Question: This question has been asked by another user on the RStudio help page <URL> but has gone unanswered.
Basically, I've gone through all the steps:
(1) Installed Xcode
(2) Downloaded and installed command line tools
(3) Installed MacTex
(4) Selected the directory containing the R package with accompanying description file.
This package compiled just fine on the Mac I first used to build it. Now, however, I am being told that RStudio cannot detect the DESCRIPTION file, even though it is sitting right there in the build directory. I've attached a screenshot.
The error message I get is:
'''
ERROR: The build directory does not contain a DESCRIPTION file so cannot be built as a package.
'''
Anyone know what I'm missing? I've attached a screenshot for reference. Full disclosure: this is work for a commercial application.

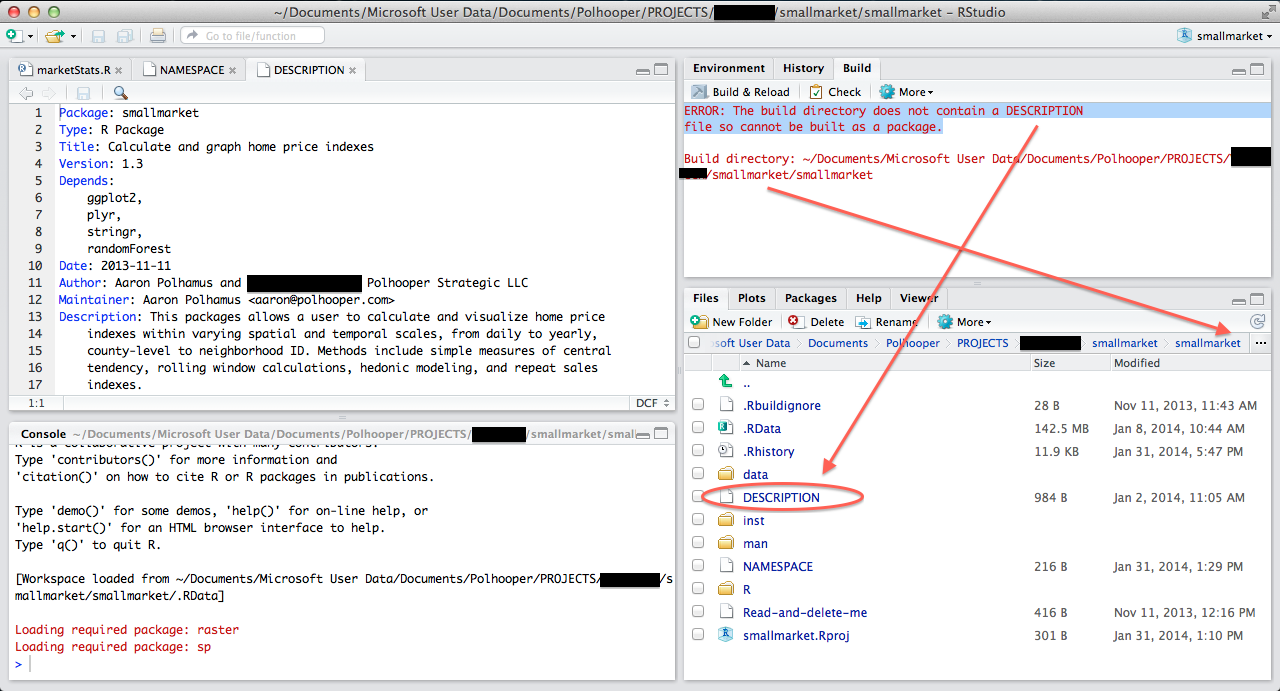
Answer: Following is an outline of how I've approached this for a package that we'll call 'mypack'.
## Update R and Rstudio
This should be the first thing you do. Update everything...
## Create the package skeleton
Use the 'roxygen2' package to create the 'mypack' package skeleton. From your IDE, try this:
'''
library(roxygen2)
package.skeleton('mypack')
'''
See <URL> for more details.
## Edit the description file
Edit the DESCRIPTION file using a reader that lets me see non-printing characters. It's worth checking to see if there are any odd characters hiding in your file. RStudio is a good editor to use.
Compare your DESCRIPTION file contents with someone else's github repositories, <URL>.
Also, there's a related question <URL> with an answer that explains some more of how the DESCRIPTION file is used.
## Building the package
I use a script (below) to build my package from within Rstudio, rather than using Rstudio's canned options. I don't like having to remember to switch between the usual IDE and some project.
You'll need to have '[devtools][3]' installed to make this work.
'''
setwd('~/Documents/projects/Rcode')
# remove the old version
try(detach(name = "package:mypack",unload = TRUE))
# load the packages we need for building / documentation
library("roxygen2") # could use "require"
# generate documentation
roxygenize(package.dir = "mypack")
# now we actually build and install the package
system("R CMD build mypack")
system("R CMD INSTALL --preclean mypack_1.00.tar.gz")
system("R CMD check mypack")
# check for old documentation
try(file.remove(file.path(getwd(),"mypack.pdf")))
# generate new documentation
system("R CMD Rd2pdf mypack")
# and finally, make it available.
library("mypack")
'''
: I am fully aware that I may have some of the above in the wrong order, or be doing something daft. I'm just not sure what, and it works at the moment.
## Creating package documentation
I have R-markdown in the headers of all of my functions, so the help files are created as './man/*.Rd' (where '*' is the function name) automagically when I execute this script. Again, have a look at the plyr github to get a feel for this.
I also wrote a vignette for this package. That's an .Rnw file, which can be edited in Rstudio or any other text editor. The .Rnw file is basically latex with embedded knitr chunks. Rstudio's editor has an option to compile this independently of the package itself. This seems to be a great solution, and the above script recompiles the vignettes whenever I update my code, which is a good check on everything.
## Cross-platform installation
I know this script works on multiple macs, but have never had the misfortune to have to use a windows machine to compile. A colleague of mine is using the compiled package on windows without any trouble, though.
## Resources
Useful resources for this include:
- <URL>-